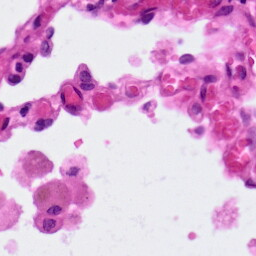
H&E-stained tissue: Lung